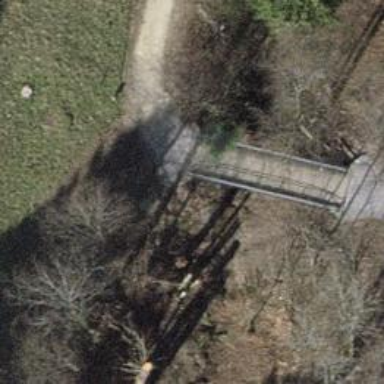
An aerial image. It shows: Track road with grade1 bridge.